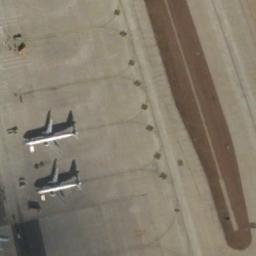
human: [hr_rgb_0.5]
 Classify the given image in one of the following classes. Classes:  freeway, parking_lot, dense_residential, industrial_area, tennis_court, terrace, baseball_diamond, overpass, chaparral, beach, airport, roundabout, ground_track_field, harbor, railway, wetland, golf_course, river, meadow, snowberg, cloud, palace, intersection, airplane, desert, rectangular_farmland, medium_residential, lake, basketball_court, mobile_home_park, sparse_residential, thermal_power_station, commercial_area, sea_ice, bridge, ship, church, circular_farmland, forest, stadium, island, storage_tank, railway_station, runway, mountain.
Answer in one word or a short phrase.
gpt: airplane